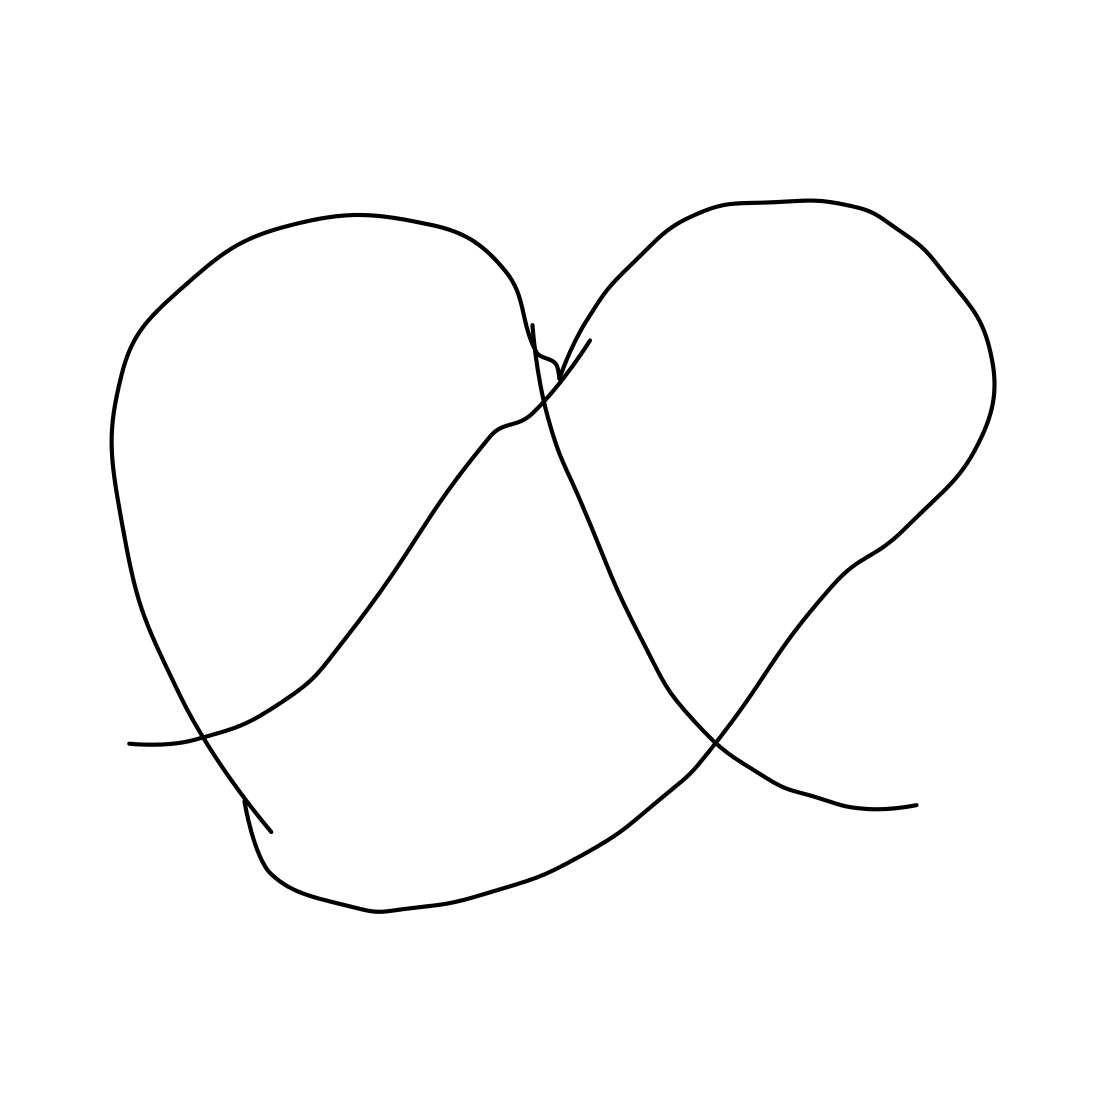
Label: pretzel